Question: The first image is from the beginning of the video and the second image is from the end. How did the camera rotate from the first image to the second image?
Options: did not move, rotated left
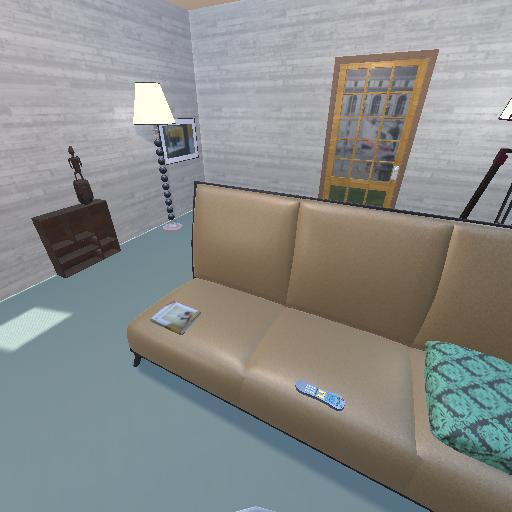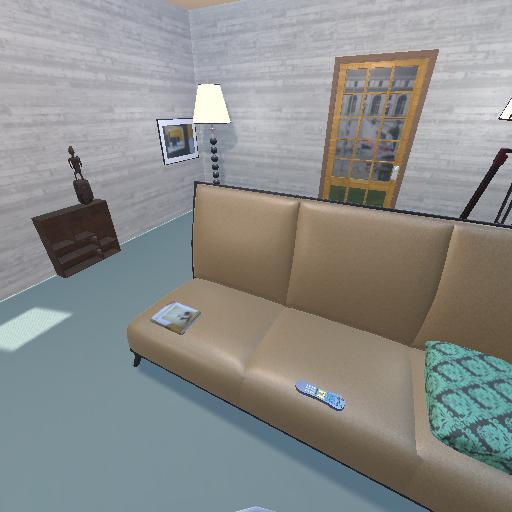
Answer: did not move